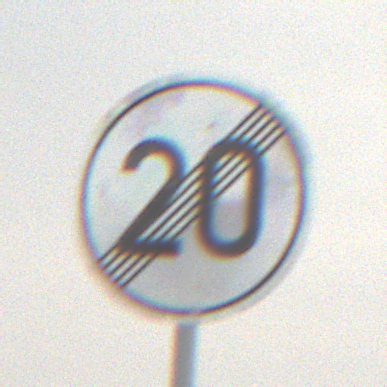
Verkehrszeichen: EndeGeschwindigkeit20
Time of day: MorningAfternoon
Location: Outdoor (Nature)
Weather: Overcast
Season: Winter
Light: Natural